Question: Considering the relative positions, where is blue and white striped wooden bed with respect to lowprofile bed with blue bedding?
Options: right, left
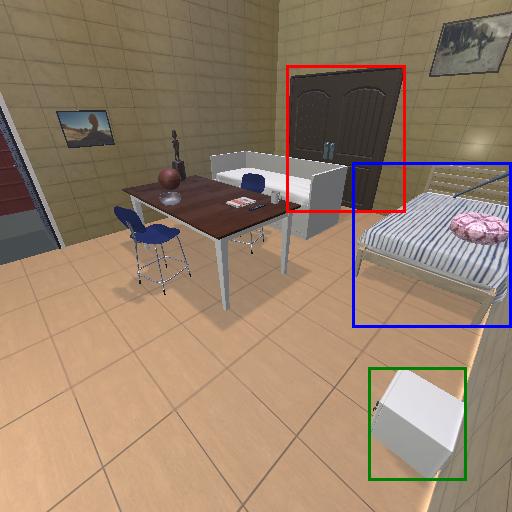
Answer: right